Aerial crown-view tile of a tropical tree (Barro Colorado Island, Panama), acquired 20250616:
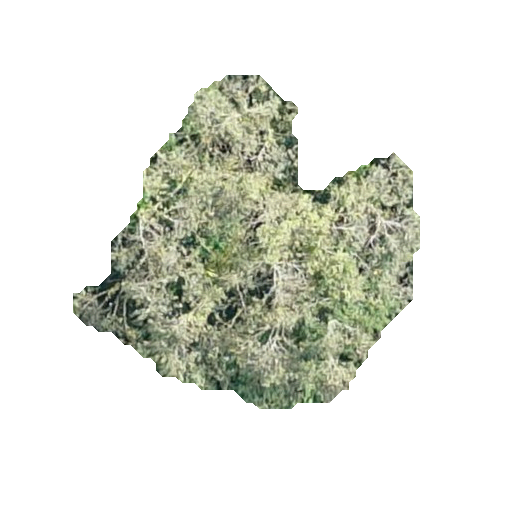
Species: Luehea seemannii
GBIF accepted scientific name: Luehea seemannii
Crown area: 103.529 m²